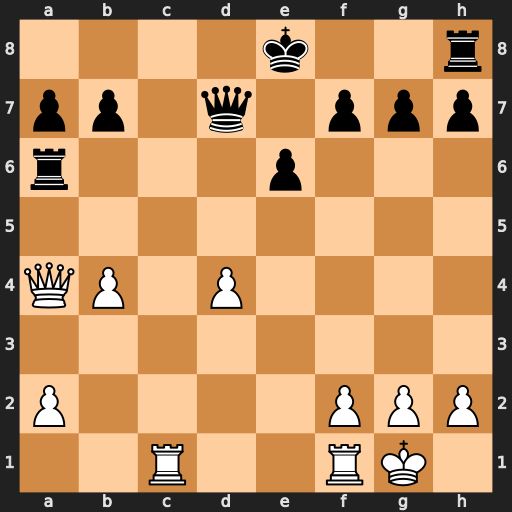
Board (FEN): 4k2r/pp1q1ppp/r3p3/8/QP1P4/8/P4PPP/2R2RK1
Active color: w
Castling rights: k
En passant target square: -
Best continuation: Rc8+ Ke7 Qxd7+ Kxd7 Rxh8